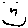
Label: smiley face